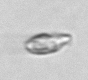
Label: Katodinium_or_Torodinium